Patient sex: M
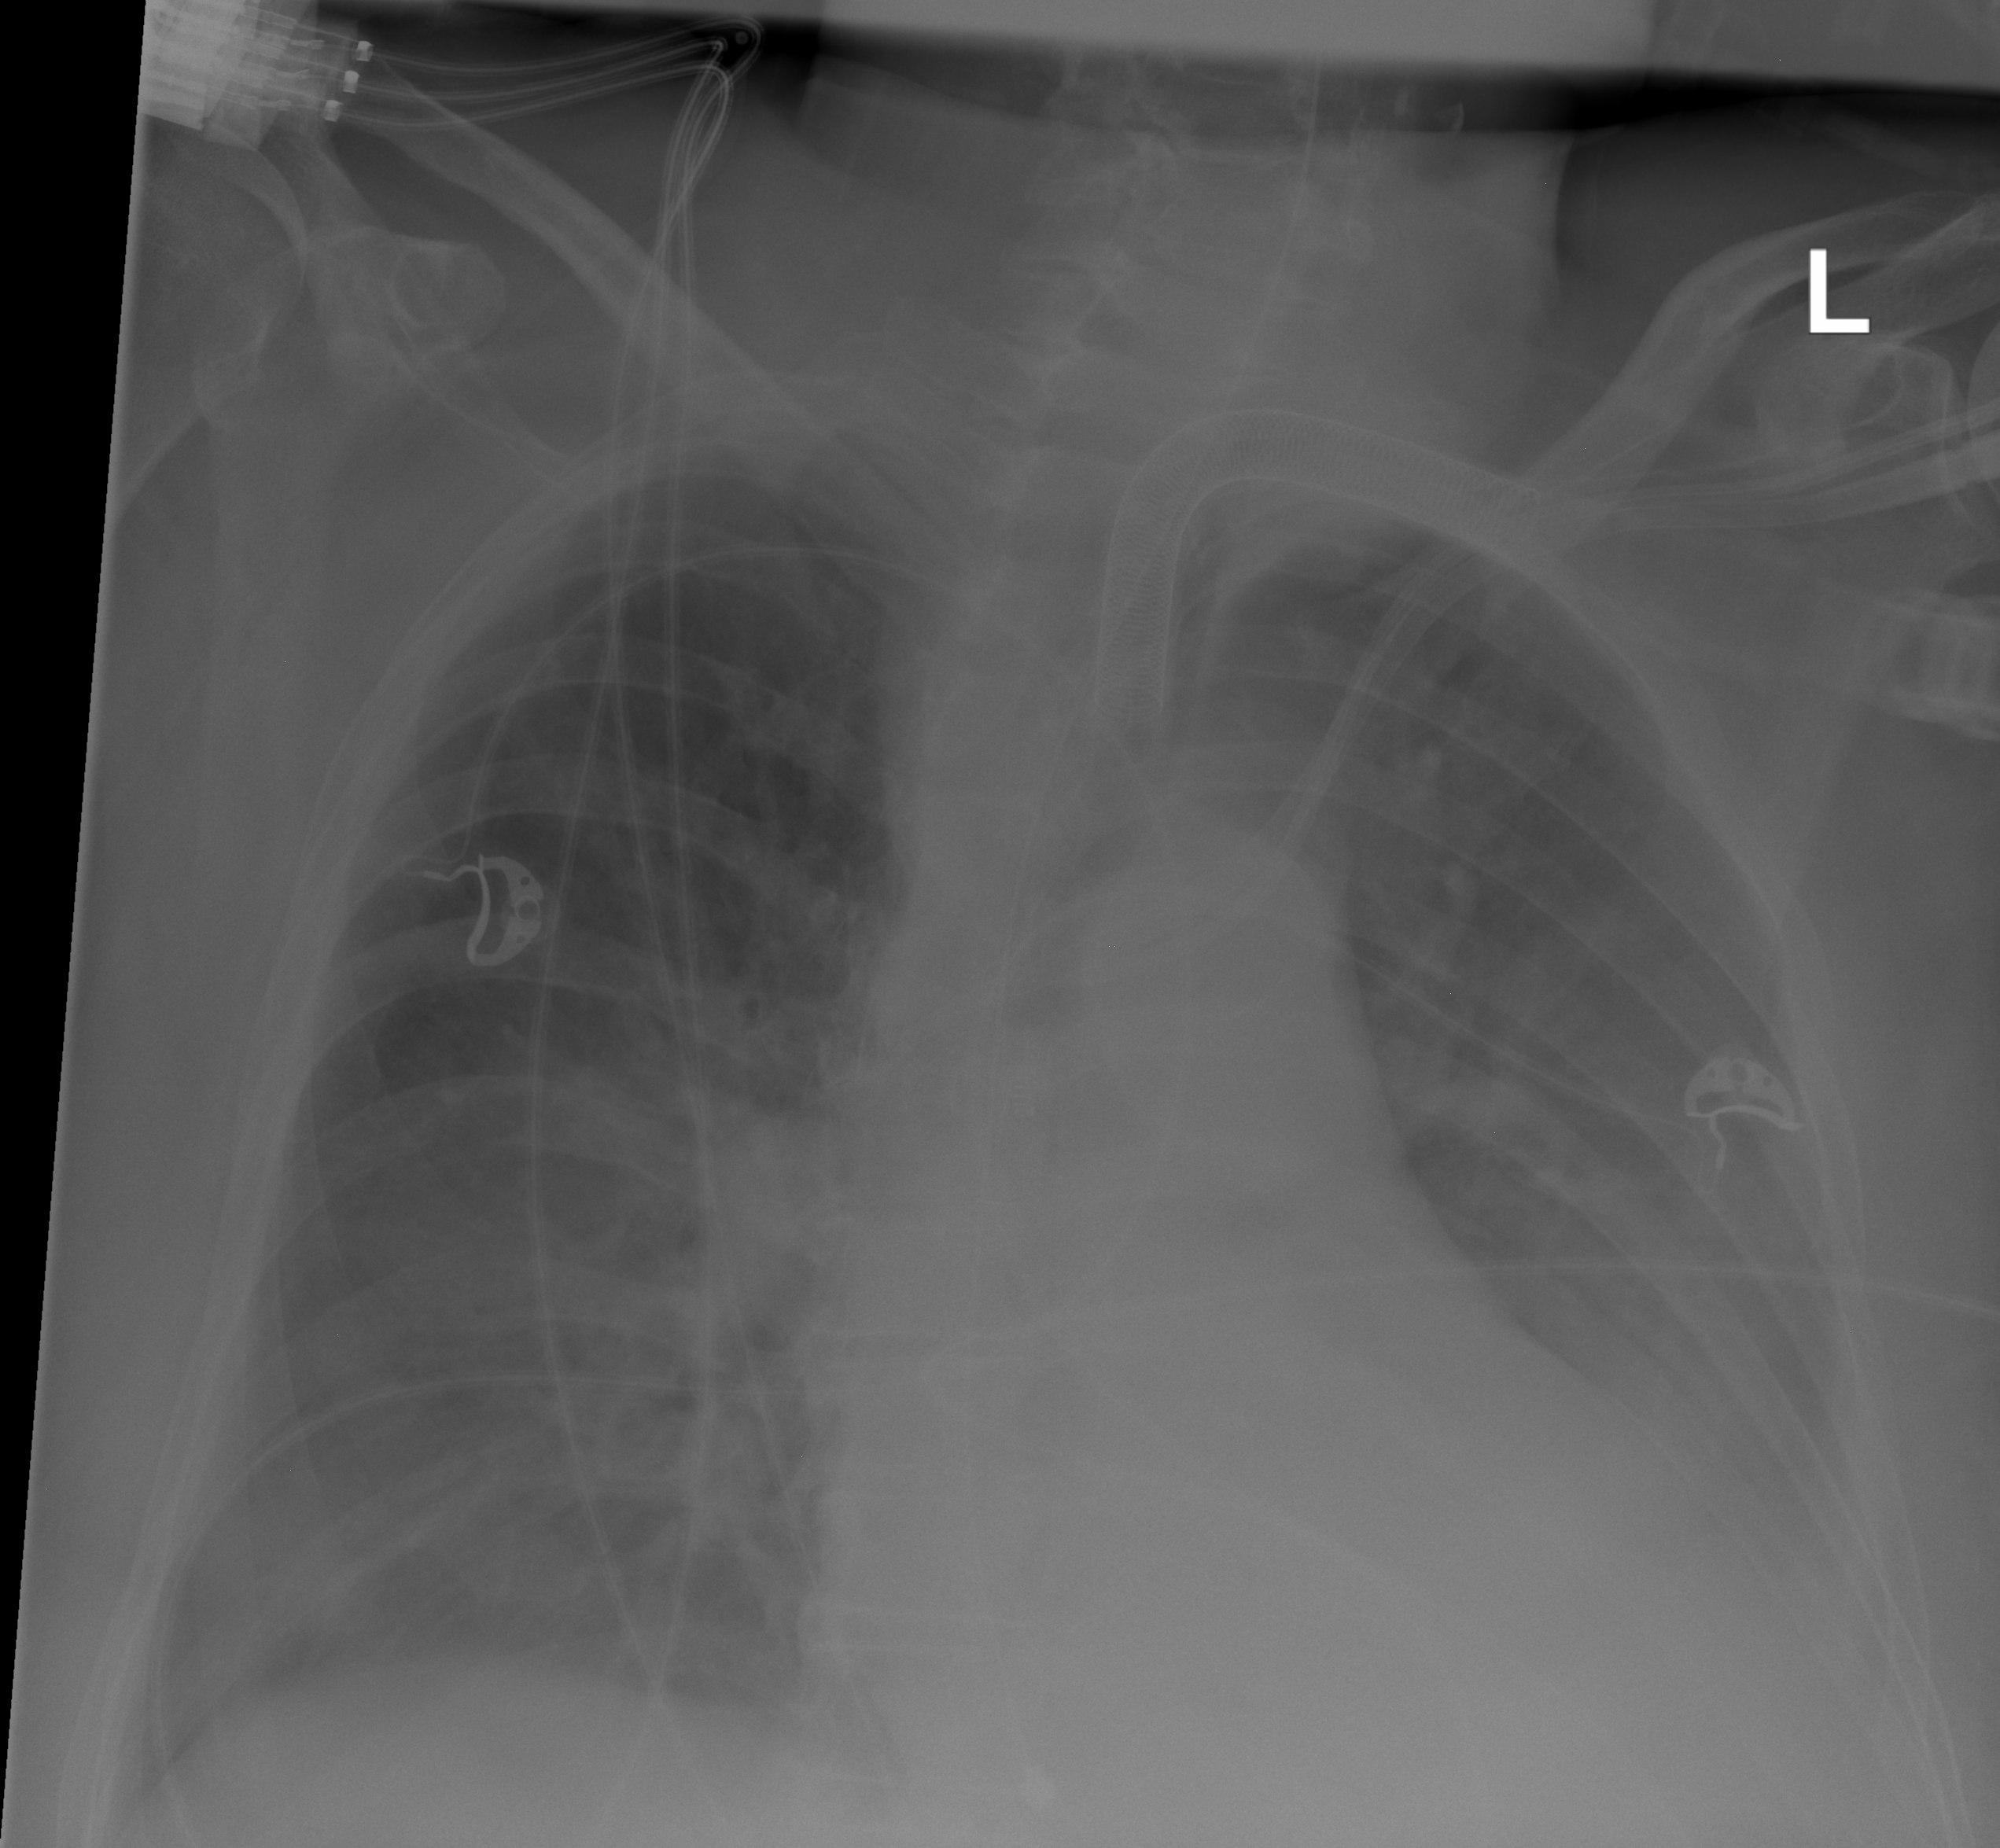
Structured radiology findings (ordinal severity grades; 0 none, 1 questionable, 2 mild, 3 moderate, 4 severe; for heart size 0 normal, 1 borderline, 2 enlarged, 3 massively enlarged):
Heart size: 0
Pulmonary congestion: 3
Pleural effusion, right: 2
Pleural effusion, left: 3
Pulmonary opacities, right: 0
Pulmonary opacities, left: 0
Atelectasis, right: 2
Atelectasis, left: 2